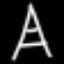
Label: The Eiffel Tower